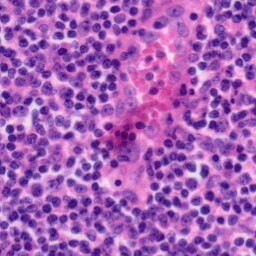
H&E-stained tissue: Tonsil